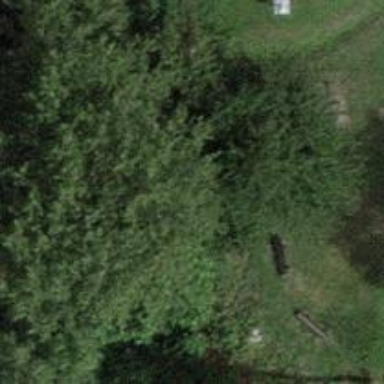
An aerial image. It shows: Brown bench.